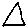
Label: triangle